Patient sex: F
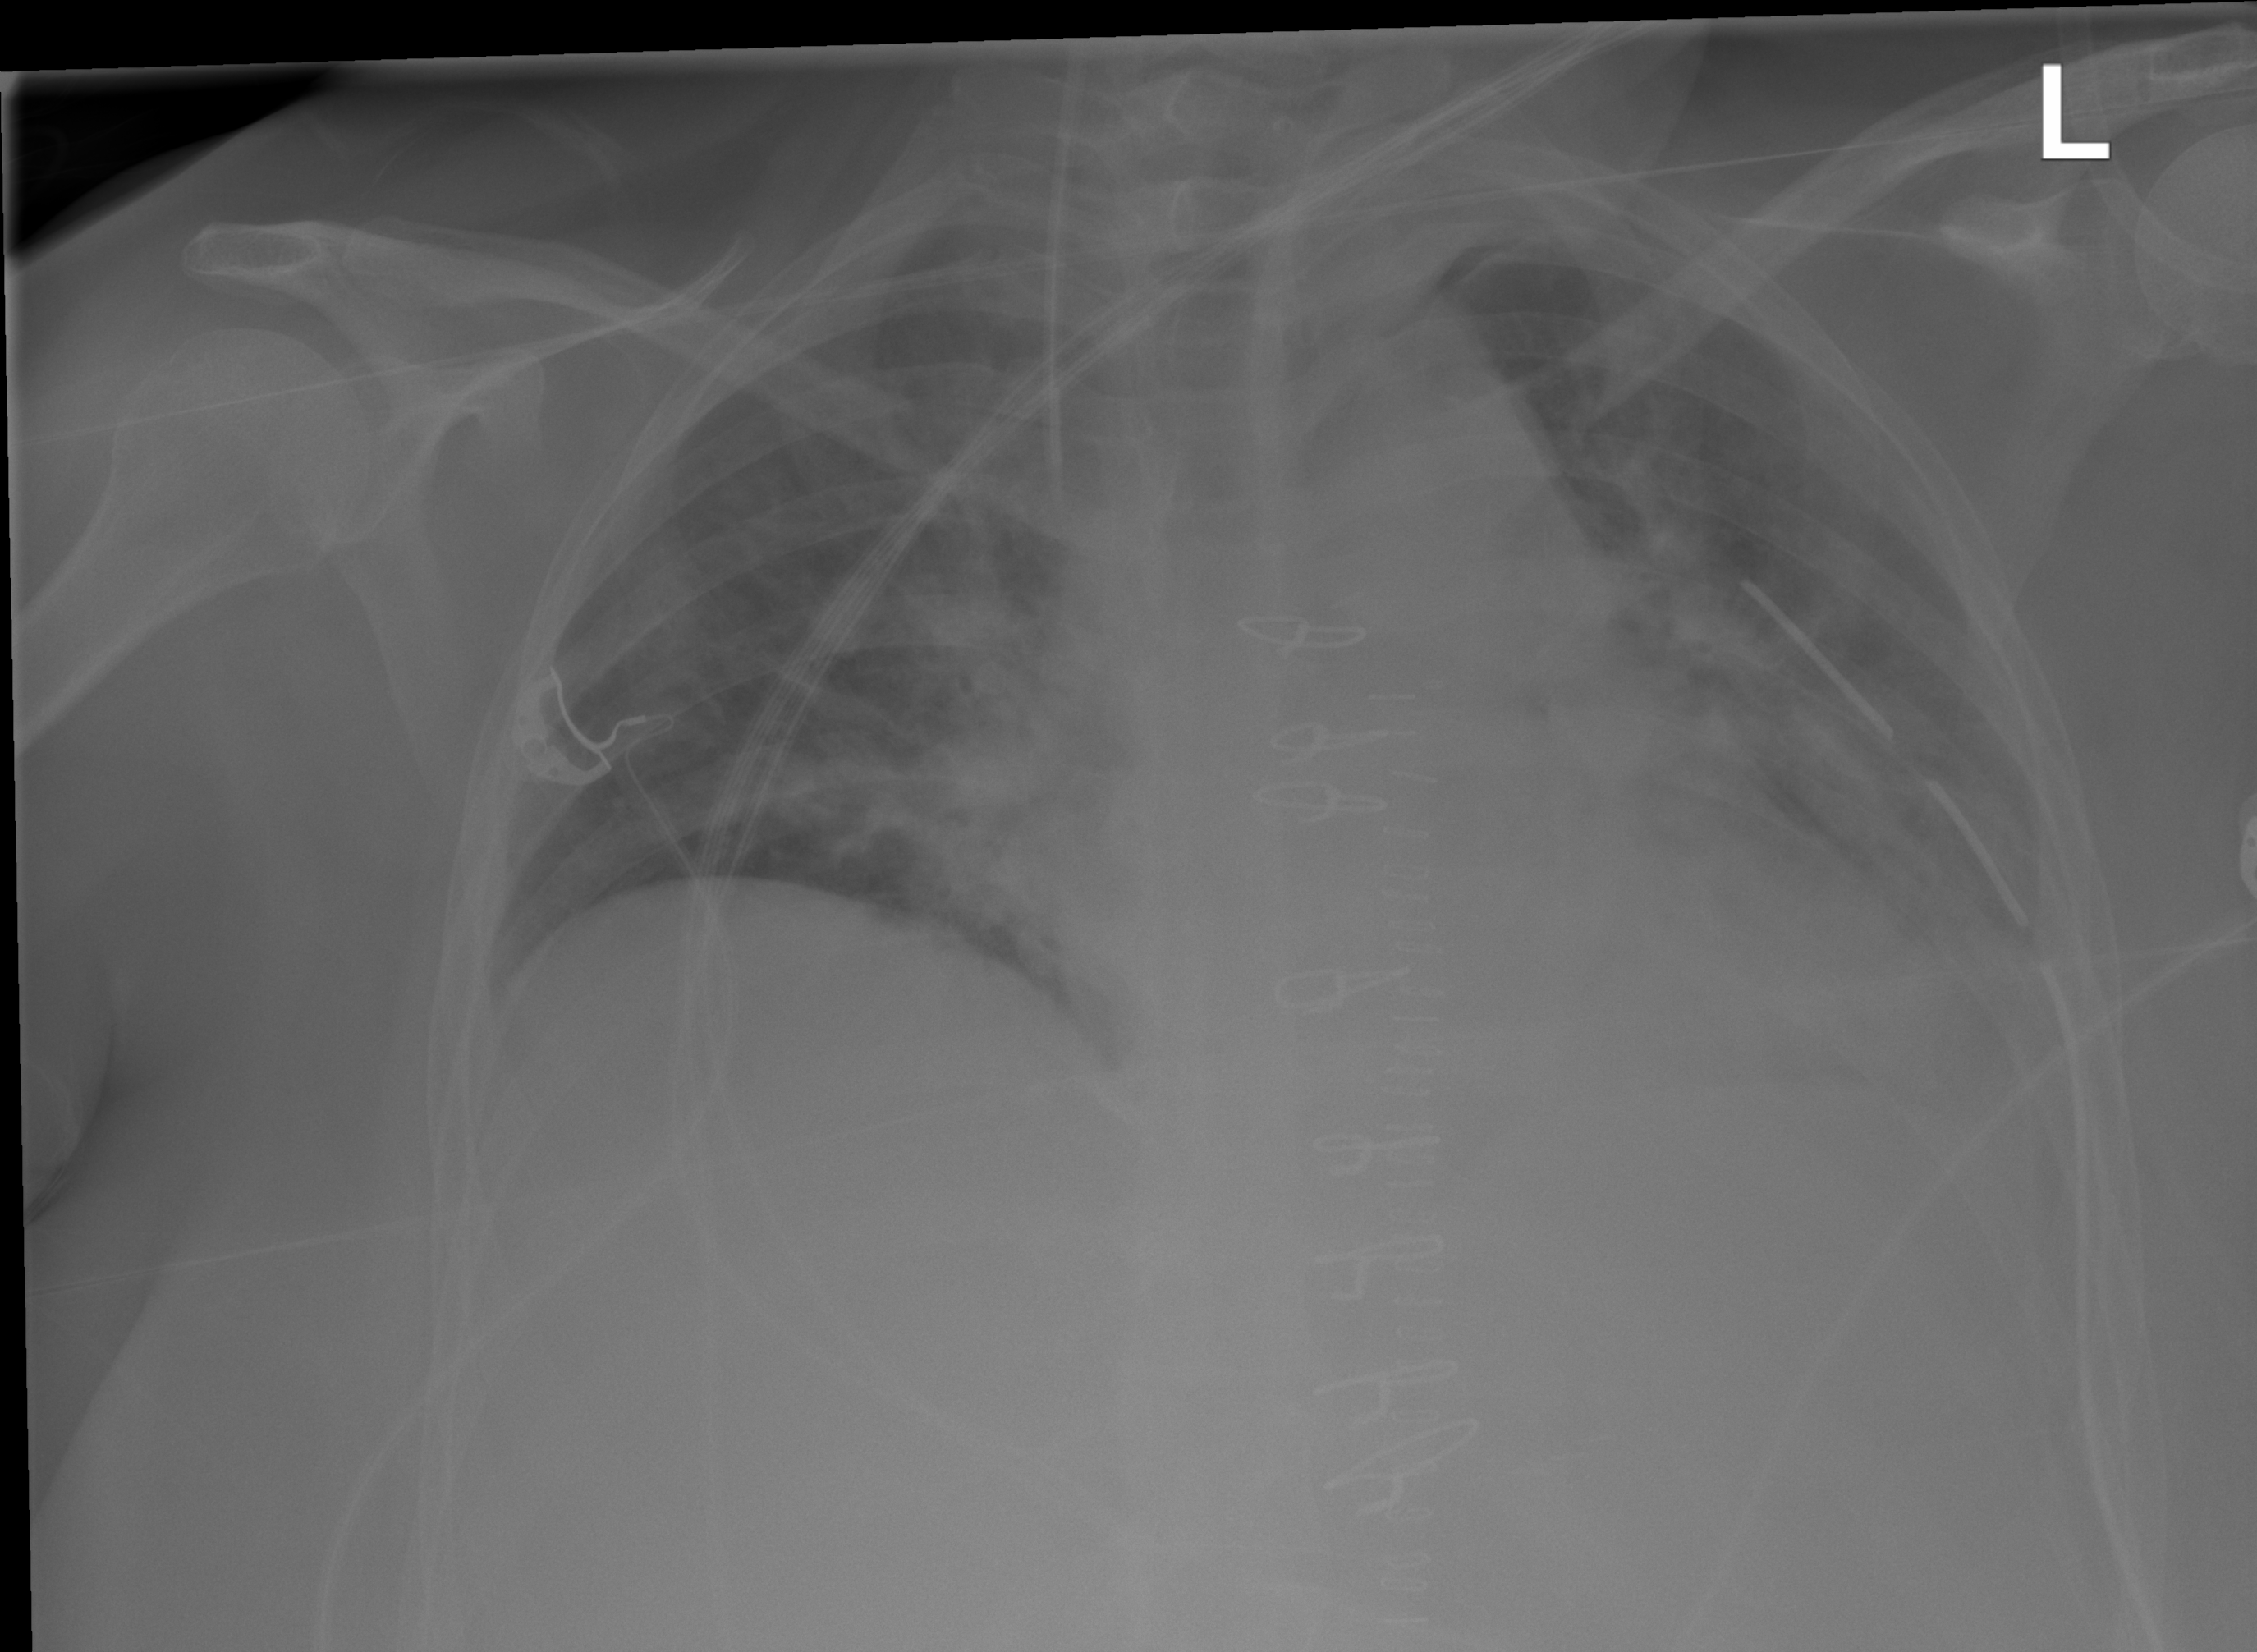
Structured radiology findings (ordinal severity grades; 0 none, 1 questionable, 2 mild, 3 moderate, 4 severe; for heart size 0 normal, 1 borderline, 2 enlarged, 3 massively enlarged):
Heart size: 0
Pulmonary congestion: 2
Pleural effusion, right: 0
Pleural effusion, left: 2
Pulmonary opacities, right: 1
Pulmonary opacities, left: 1
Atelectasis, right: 2
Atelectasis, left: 2